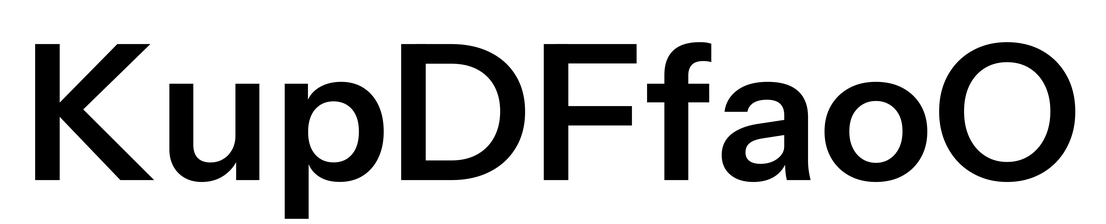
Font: InstrumentSans_SemiBold